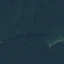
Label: Forest